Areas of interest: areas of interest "Commercial service"
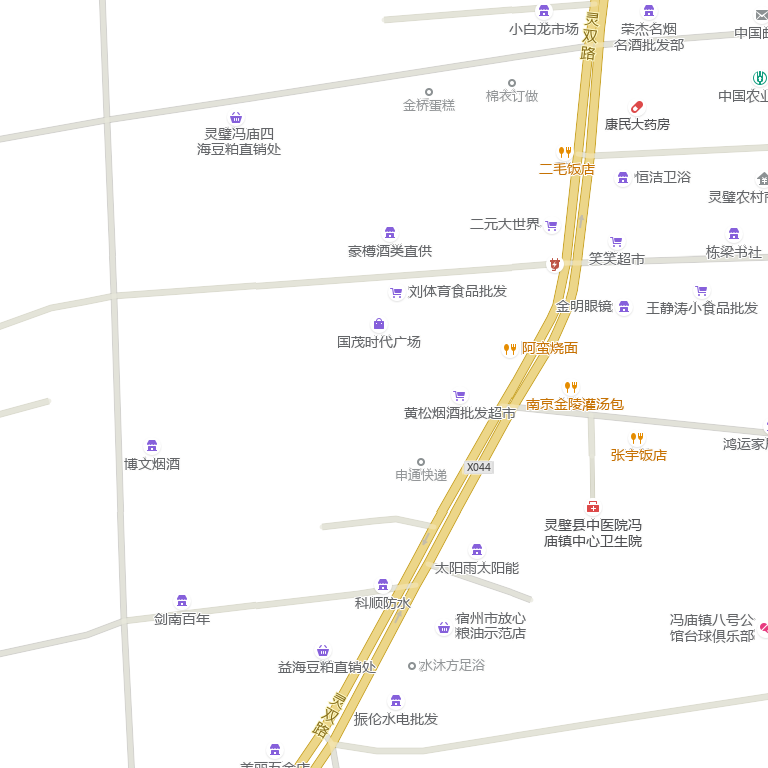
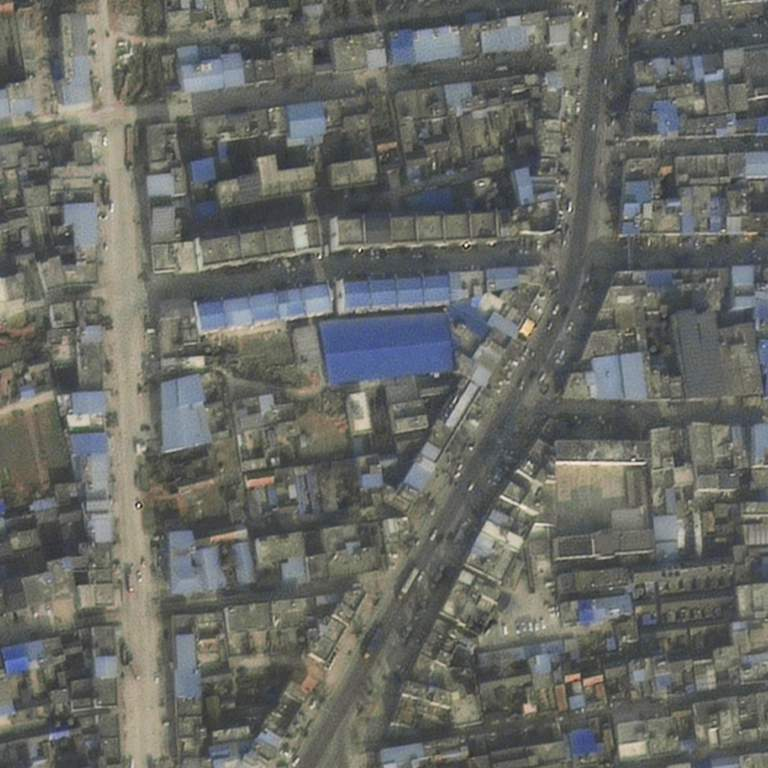